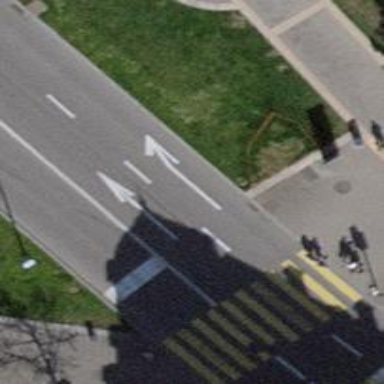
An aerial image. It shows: Road with traffic signals.